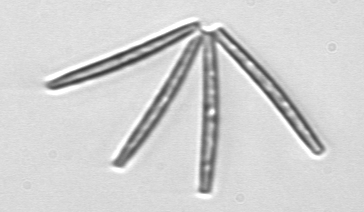
Label: Thalassionema